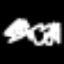
Label: squiggle